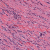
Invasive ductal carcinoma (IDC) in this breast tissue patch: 1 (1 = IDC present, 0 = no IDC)